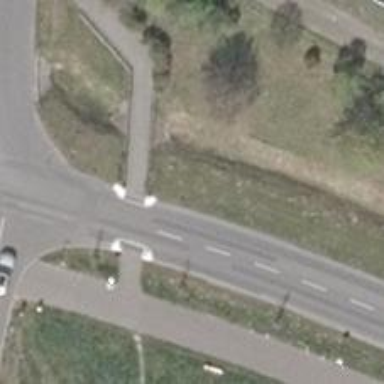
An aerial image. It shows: Crossing on the road.